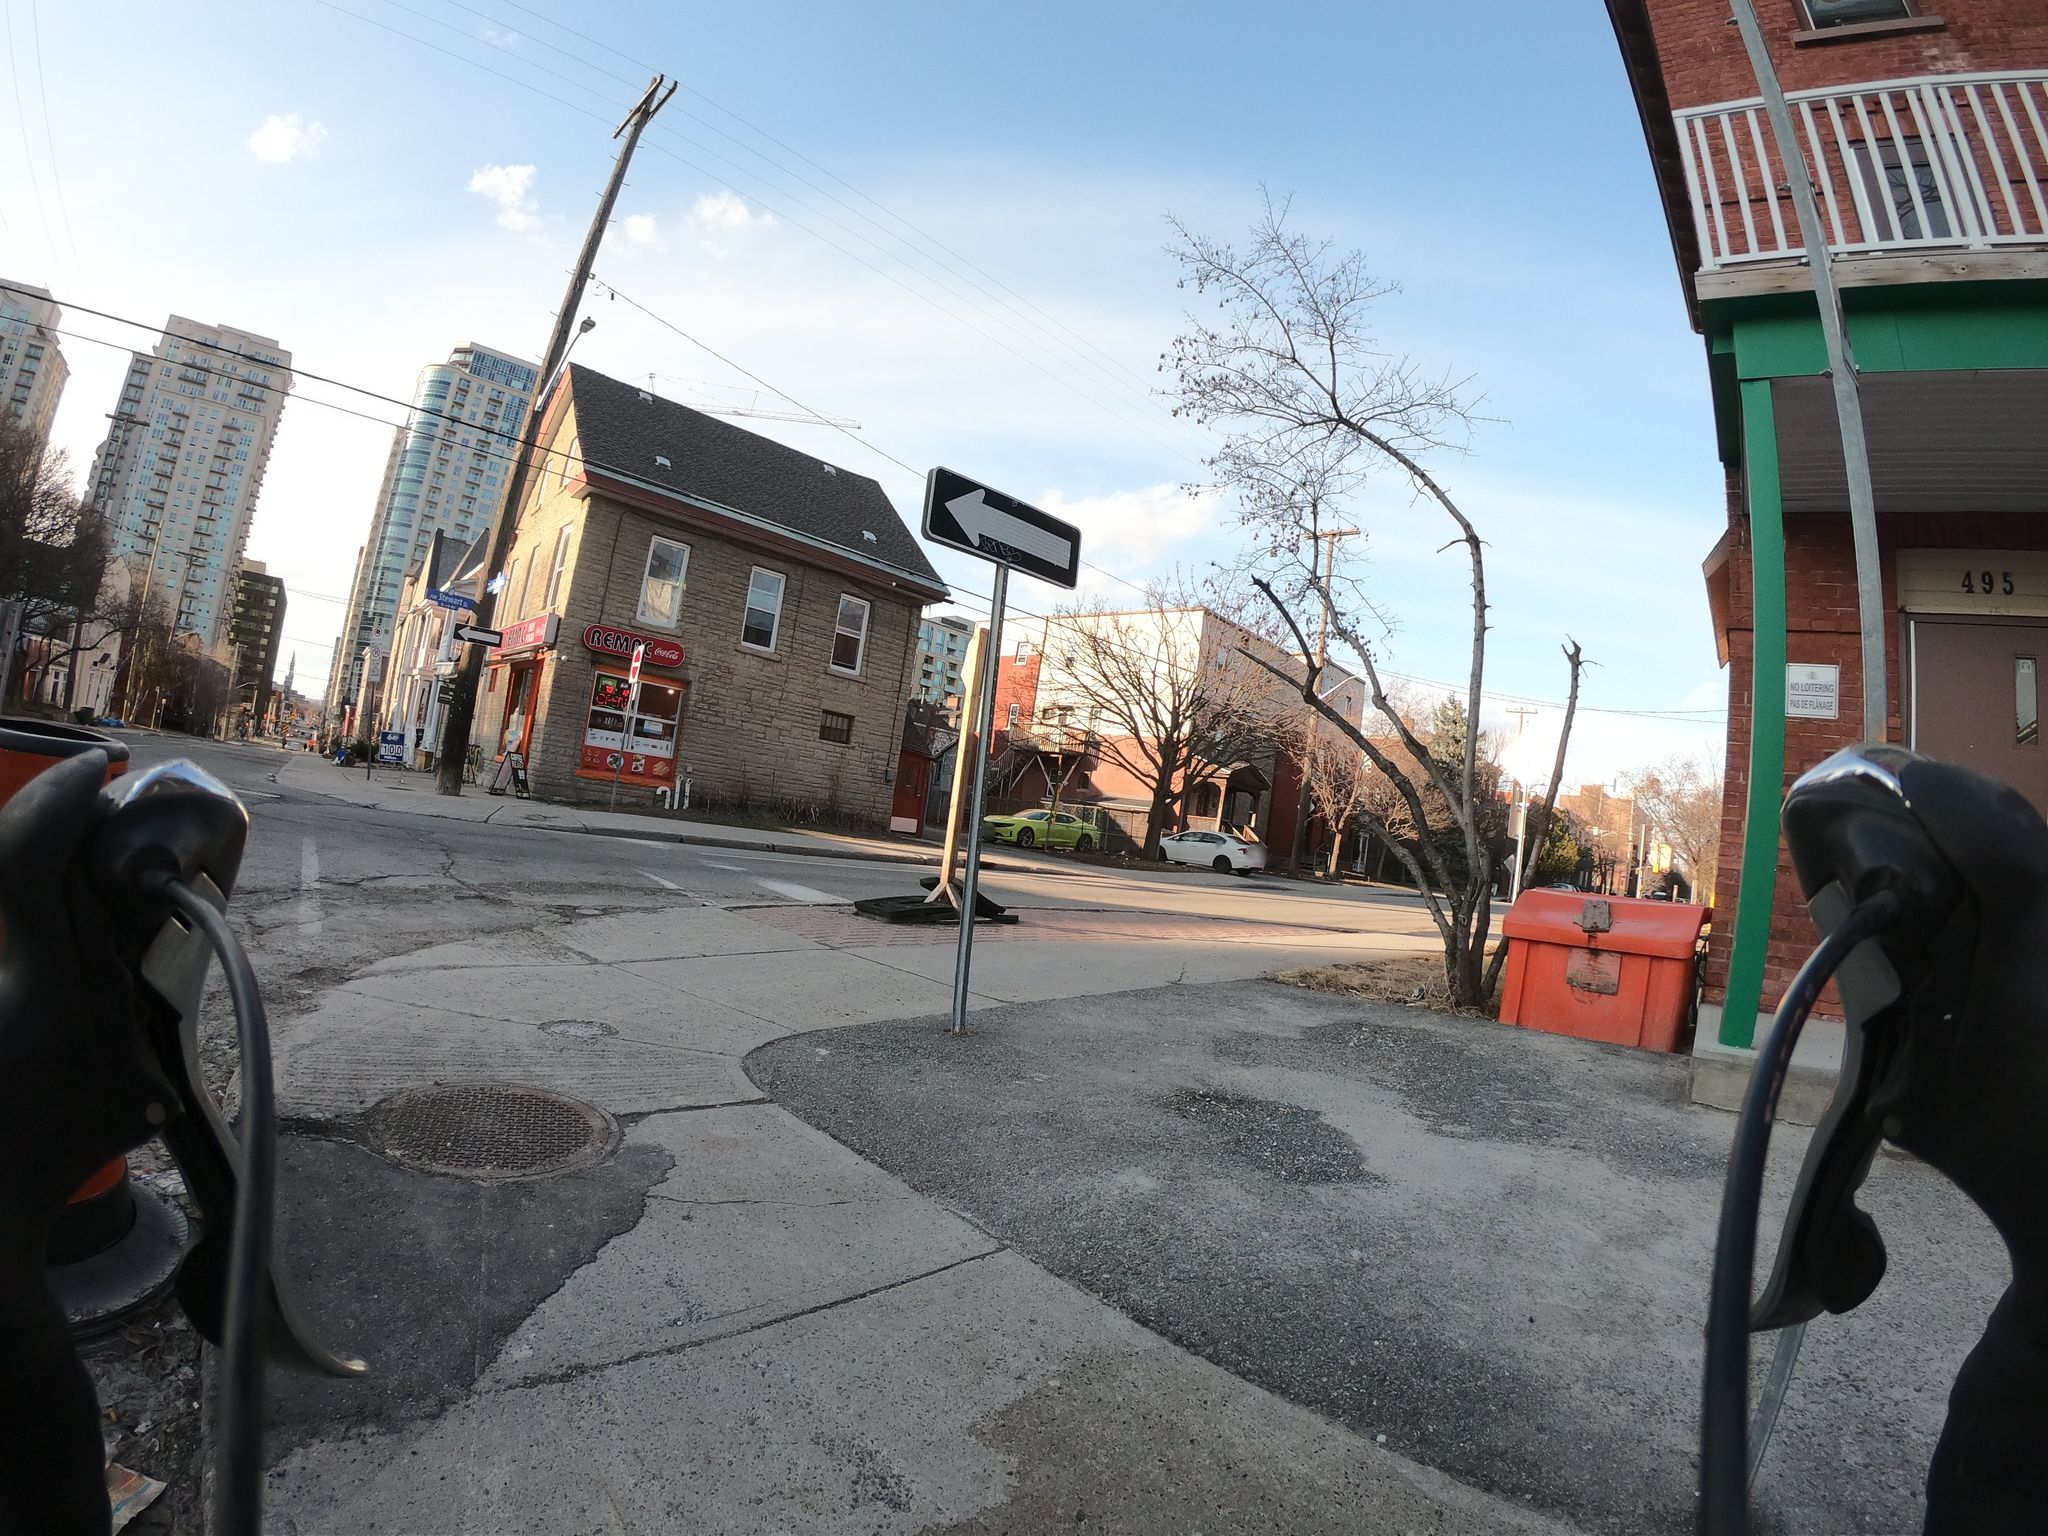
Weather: snowy
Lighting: day
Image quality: good
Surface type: walking surface
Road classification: footway
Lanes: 2
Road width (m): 1.5
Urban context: urban centre
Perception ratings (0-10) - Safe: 6.66, Lively: 9.22, Beautiful: 2.32, Boring: 0.66, Depressing: 6.11, Wealthy: 5.06